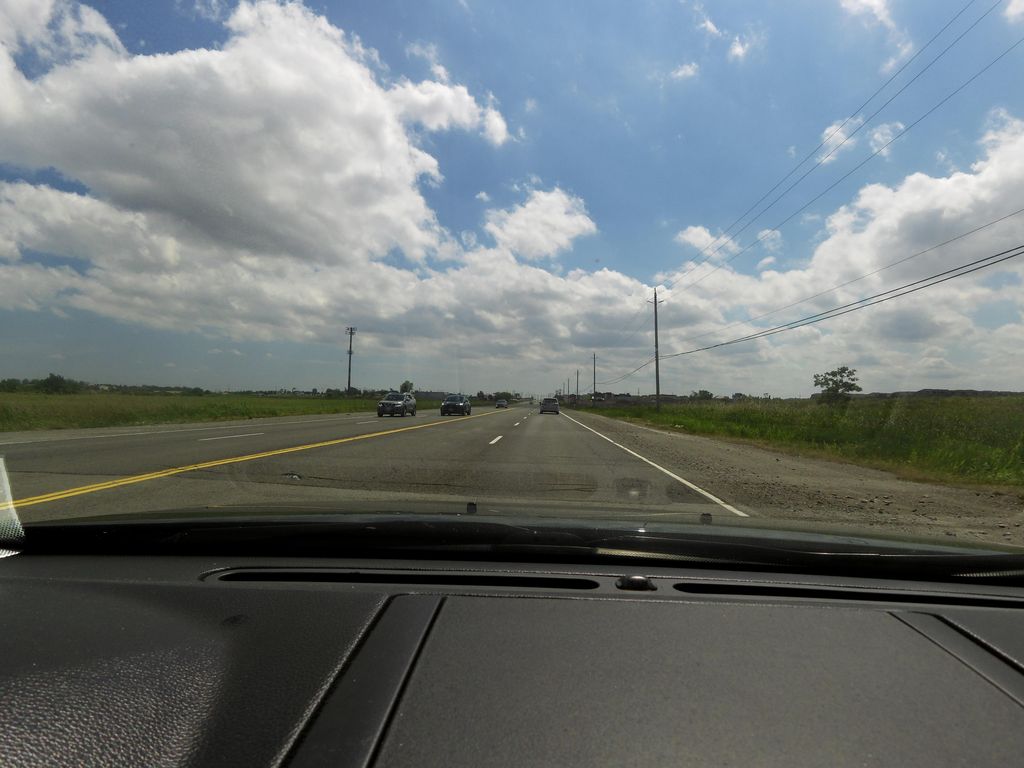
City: hamilton